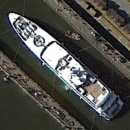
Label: Megayacht